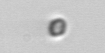
Label: nanoplankton_mix